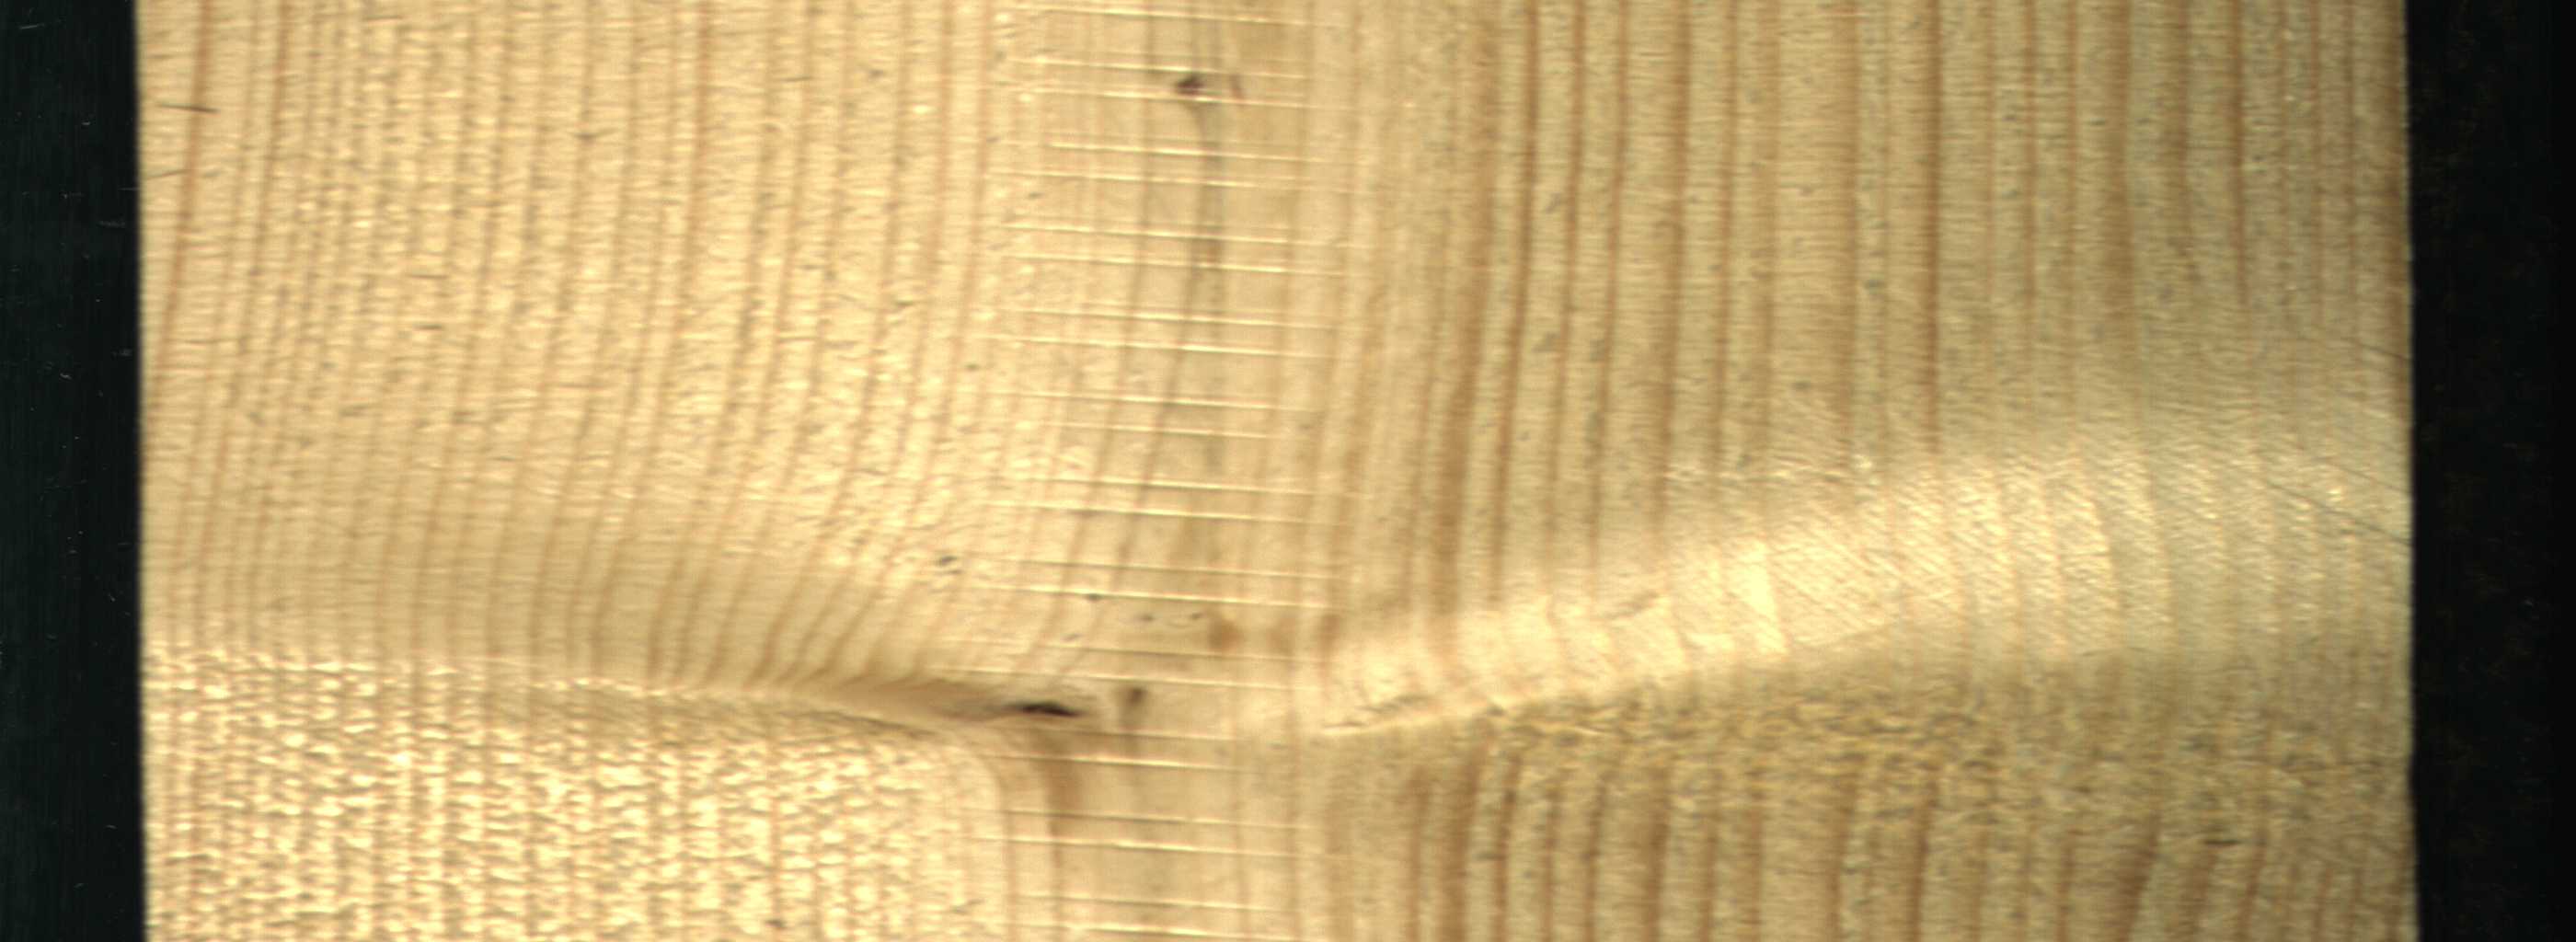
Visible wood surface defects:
Dead_Knot